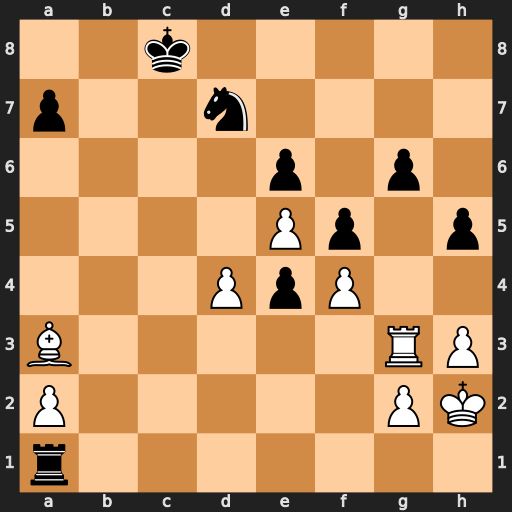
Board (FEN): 2k5/p2n4/4p1p1/4Pp1p/3PpP2/B5RP/P5PK/r7
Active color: w
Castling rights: -
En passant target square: -
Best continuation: d5 exd5 e6